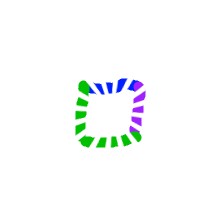
Shape: square